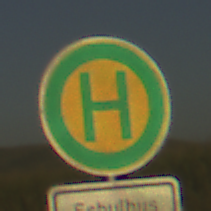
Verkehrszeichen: Haltestelle
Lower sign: ZeitangabenMitBeschraenkungAufWochentage5
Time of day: SunriseSunset
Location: Outdoor (RoadRail)
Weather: Clear
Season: NotSpecified
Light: Natural